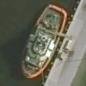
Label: Towing_vessel